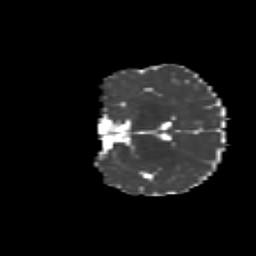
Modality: MD
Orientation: coronal
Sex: female
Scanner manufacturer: siemens
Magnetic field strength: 3 T
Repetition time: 5 s
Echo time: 0.071 s